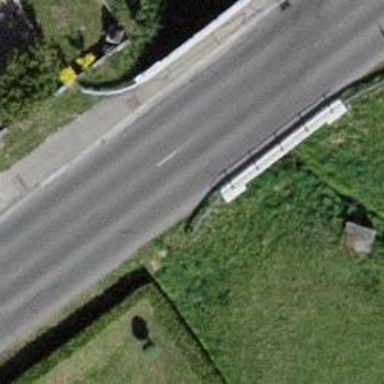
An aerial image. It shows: Guard rail.